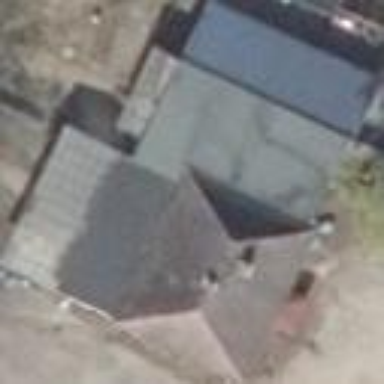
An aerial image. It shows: Commercial building with hipped roof.